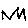
Label: zigzag